Question: Here is my table structure,

Im try run query
'''
$sql = mysql_query("SELECT content,niche, COUNT(content) TotalCount FROM table_name GROUP by content HAVING COUNT(content)>=2");
'''
I i think is give me corect result, but have problem to list result with php and make delete button to delete one of duplicated rows
Im get result in php
- -
208 - 2 - 2
210 - 32 - 3
But result should be
- -
208 - 2 - 2
208 - 2 - 2
210 - 32 - 3
210 - 32 - 3
210 - 32 - 3
im try result display with php
'''
while($row = mysql_fetch_assoc($sql)) {
$array[] = $row;
}
foreach($array as $row) {
echo $row['content']." - ".$row['niche']." - ".$row['TotalCount']."<br>";
}
'''
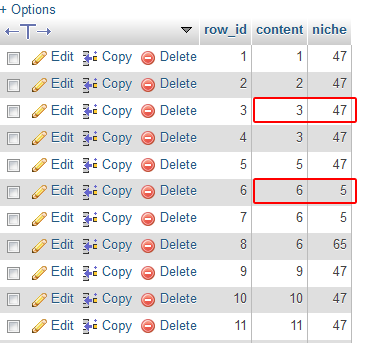
Answer: I think this is what you're asking for, all duplicate rows (with row_id) and how many times they are duplicated;
'''
SELECT a.row_id, a.content, a.niche, cnt
FROM table_name a
JOIN (
SELECT MIN(row_id) m, COUNT(*) cnt, niche,content
FROM table_name
GROUP BY content,niche
HAVING COUNT(*)>1
) b
ON a.niche=b.niche
AND a.content=b.content
'''
<URL>.